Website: home-depot
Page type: store-pickup
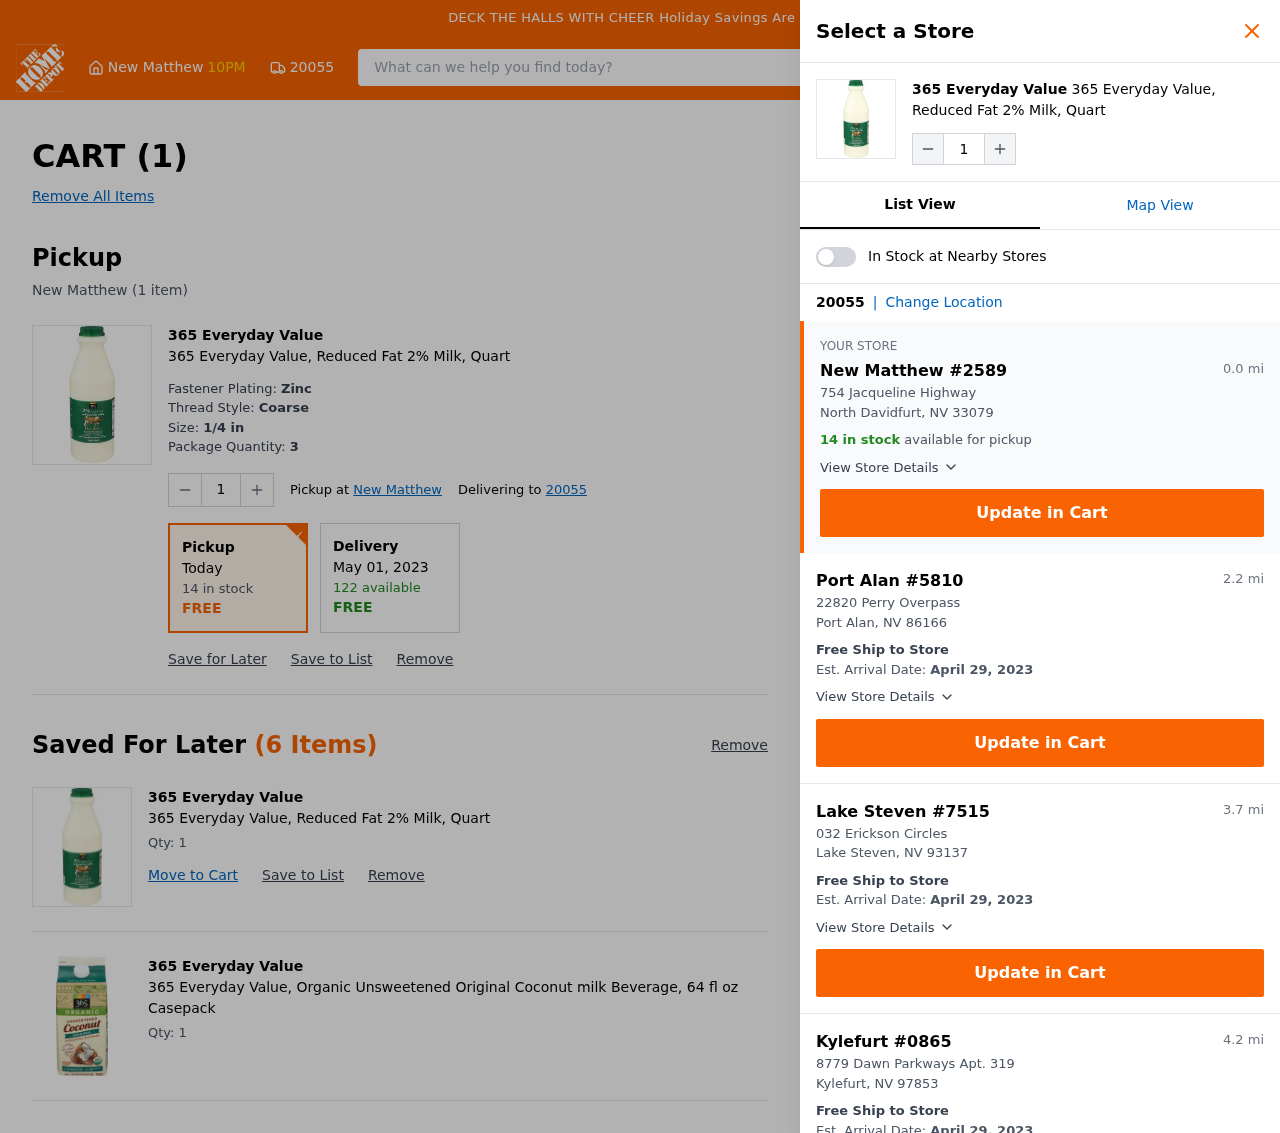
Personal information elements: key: PII_CITY
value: New Matthew
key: PII_LOCATION1_CITY_STATE_ZIP
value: North Davidfurt, NV 33079
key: PII_LOCATION1_STREET
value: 754 Jacqueline Highway
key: PII_LOCATION2_CITY
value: Port Alan
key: PII_LOCATION2_CITY_STATE_ZIP
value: Port Alan, NV 86166
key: PII_LOCATION2_STREET
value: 22820 Perry Overpass
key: PII_LOCATION3_CITY
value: Lake Steven
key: PII_LOCATION3_CITY_STATE_ZIP
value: Lake Steven, NV 93137
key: PII_LOCATION3_STREET
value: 032 Erickson Circles
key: PII_LOCATION4_CITY
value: Kylefurt
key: PII_LOCATION4_CITY_STATE_ZIP
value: Kylefurt, NV 97853
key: PII_LOCATION4_STREET
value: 8779 Dawn Parkways Apt. 319
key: PII_POSTCODE
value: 20055
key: PII_POSTCODE_FULL
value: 20055
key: PII_POSTCODE_NUMERIC
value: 20055
Product elements: key: PRODUCT1_BRAND
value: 365 Everyday Value
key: PRODUCT1_NAME
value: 365 Everyday Value, Reduced Fat 2% Milk, Quart
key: PRODUCT2_BRAND
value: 365 Everyday Value
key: PRODUCT2_NAME
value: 365 Everyday Value, Organic Unsweetened Original Coconut milk Beverage, 64 fl oz Casepack
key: PRODUCT1_BRAND2
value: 365 Everyday Value
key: PRODUCT1_NAME2
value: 365 Everyday Value, Reduced Fat 2% Milk, Quart
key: PRODUCT1_BRAND3
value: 365 Everyday Value
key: PRODUCT1_NAME3
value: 365 Everyday Value, Reduced Fat 2% Milk, Quart
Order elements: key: ORDER_NUM_ITEMS
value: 1
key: ORDER_NUM_ITEMS2
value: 1
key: ORDER_ITEM_QTY
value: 1
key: ORDER_DATE
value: Today
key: ORDER_DELIVERY_DATE
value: May 01, 2023
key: ORDER_SHIPPING_DATE
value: April 29, 2023
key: ORDER_SHIPPING_DATE2
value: April 29, 2023
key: ORDER_SHIPPING_DATE3
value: April 29, 2023
Search elements: key: HEADER_SEARCH
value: What can we help you find today?
Other elements: key: SAVED_ITEM1_QTY
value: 1
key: SAVED_ITEM2_QTY
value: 1